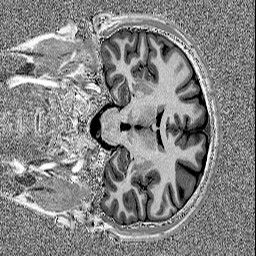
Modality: MP2RAGE
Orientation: coronal
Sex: male